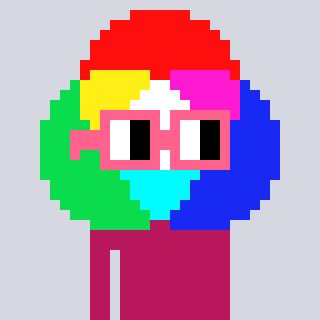
a pixel art character with square pink glasses, a color circle-shaped head and a darkpink-colored body on a cool background